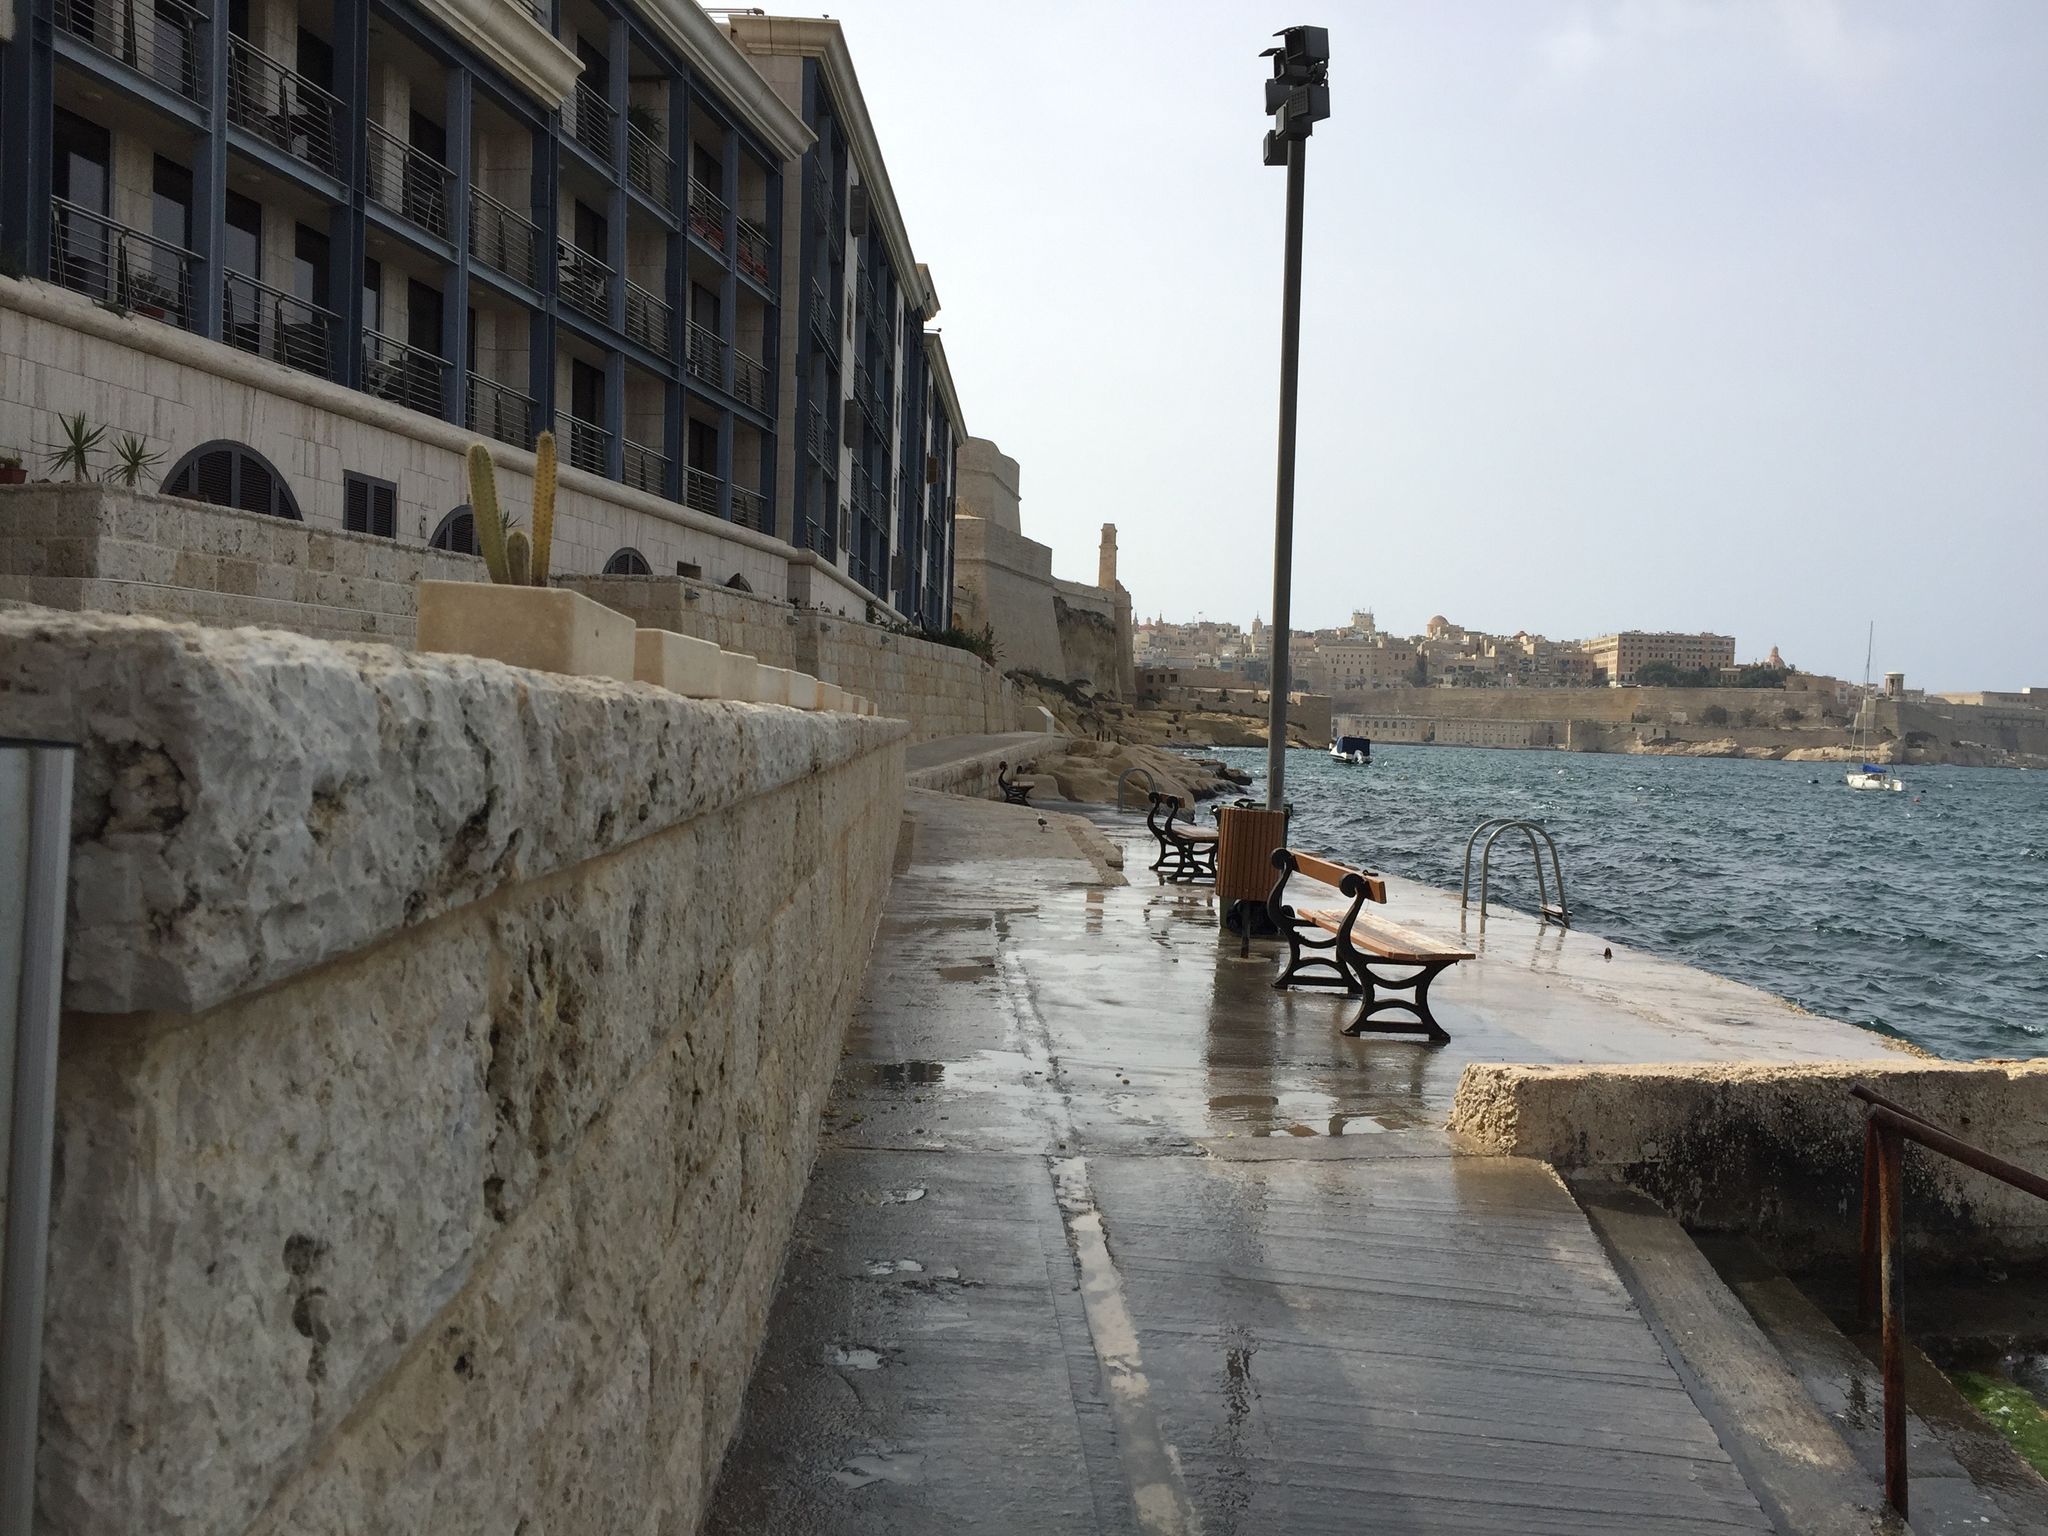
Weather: rainy
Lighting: day
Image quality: good
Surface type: walking surface
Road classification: unclassified, footway
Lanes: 1.0
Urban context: urban centre
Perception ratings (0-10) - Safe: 4.77, Lively: 4.1, Beautiful: 4.6, Boring: 6.85, Depressing: 2.21, Wealthy: 1.58